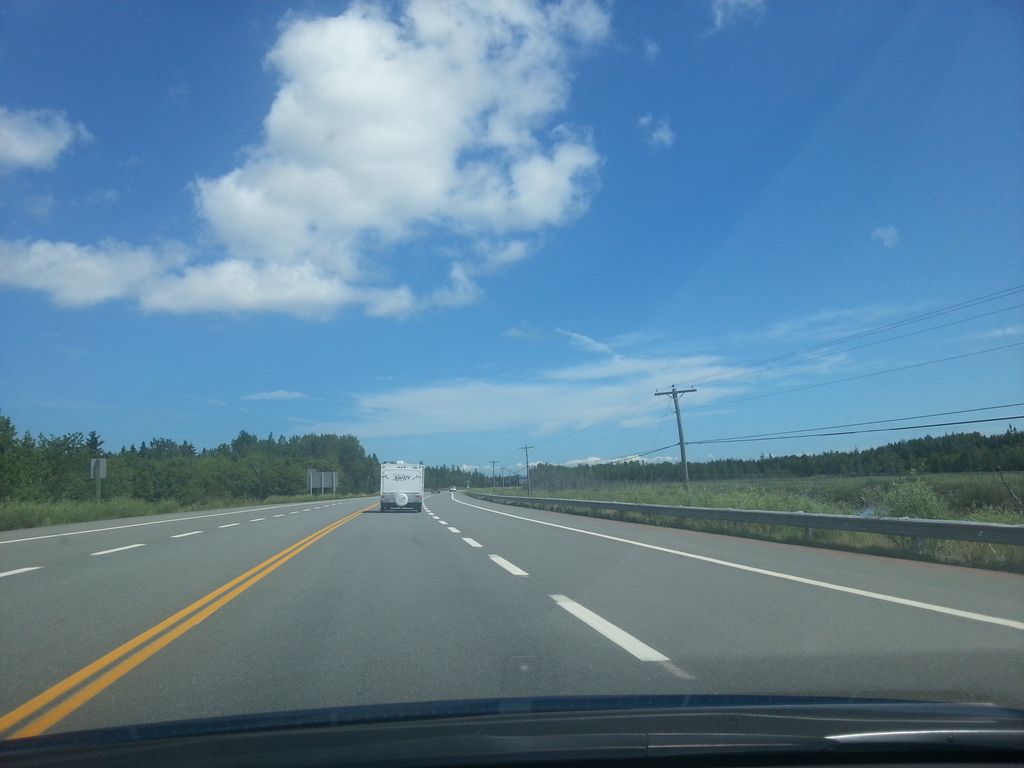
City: charlottetown